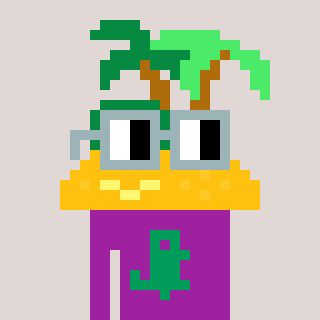
a pixel art character with square dark gray glasses, a island-shaped head and a magenta-colored body on a warm background